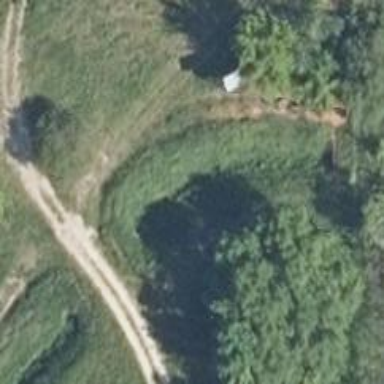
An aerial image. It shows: Culvert tunnel.